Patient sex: M
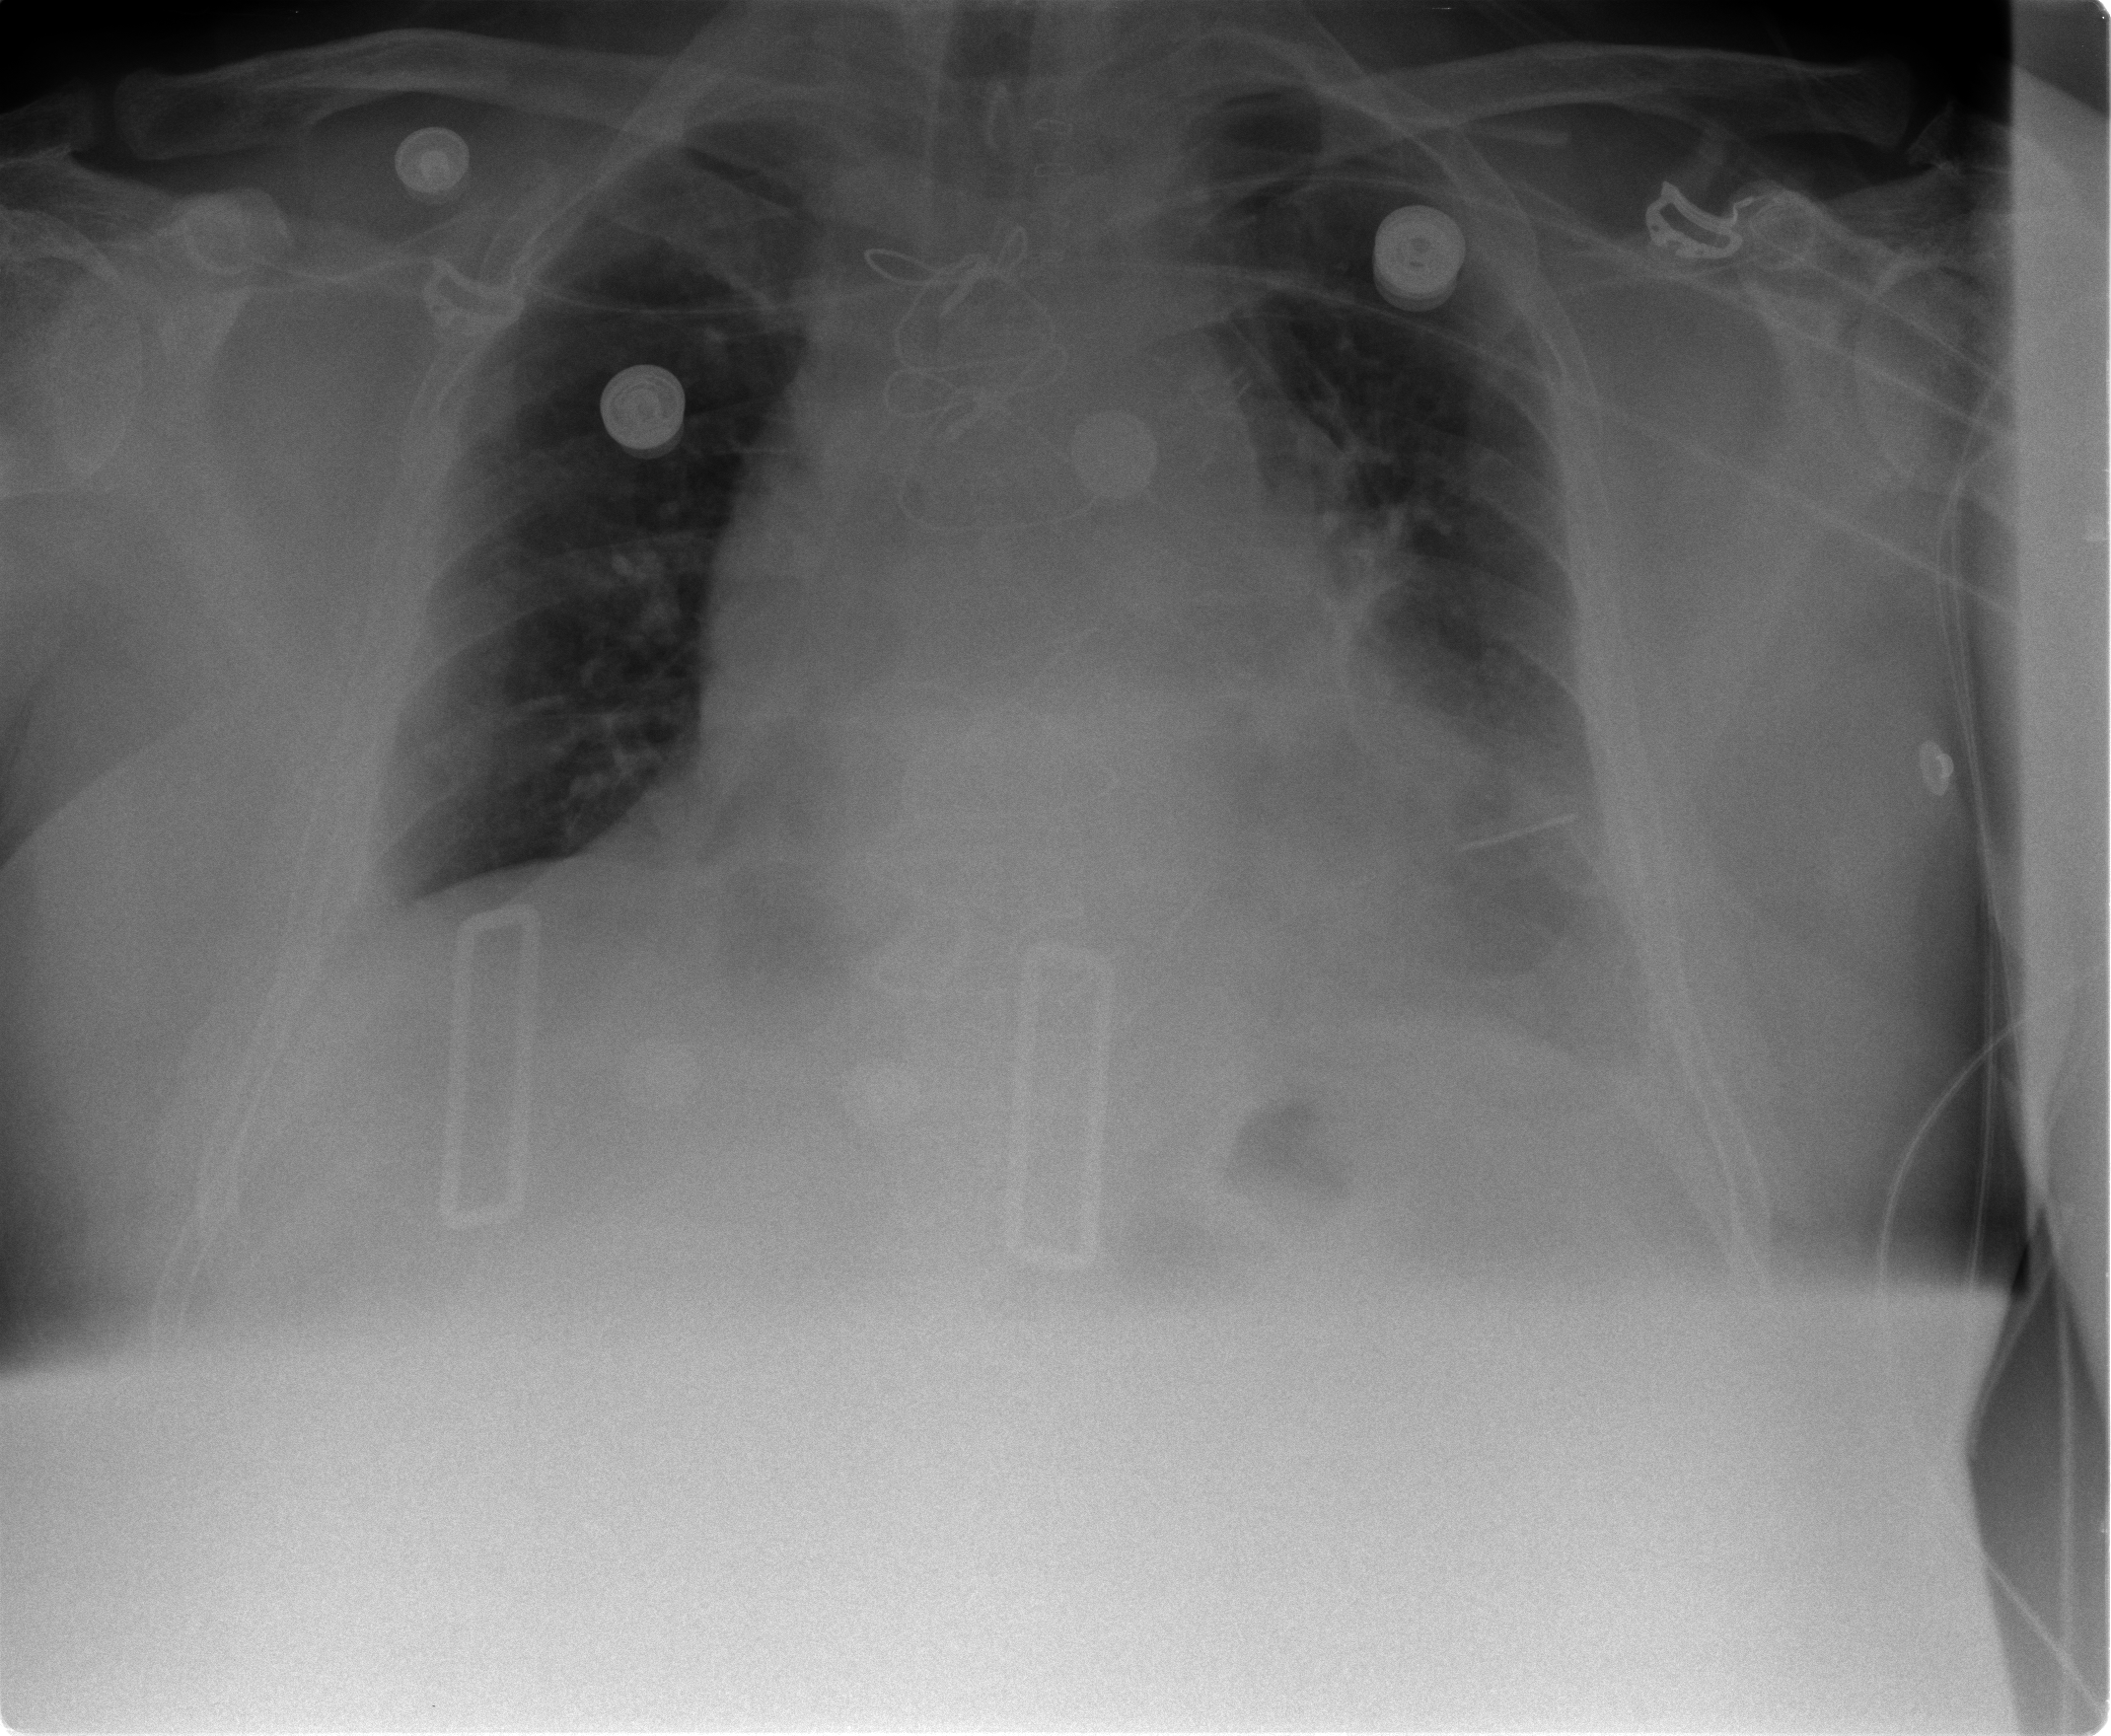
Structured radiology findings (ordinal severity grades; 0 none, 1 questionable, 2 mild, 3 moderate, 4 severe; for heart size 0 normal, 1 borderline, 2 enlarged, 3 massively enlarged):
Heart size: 2
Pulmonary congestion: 2
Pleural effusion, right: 2
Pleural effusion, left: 2
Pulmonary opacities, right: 0
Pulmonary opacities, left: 0
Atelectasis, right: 2
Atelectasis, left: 2